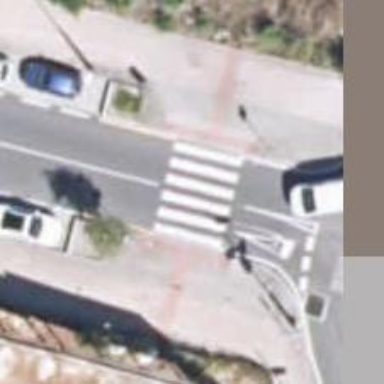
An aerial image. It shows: Uncontrolled zebra crossing on the road.